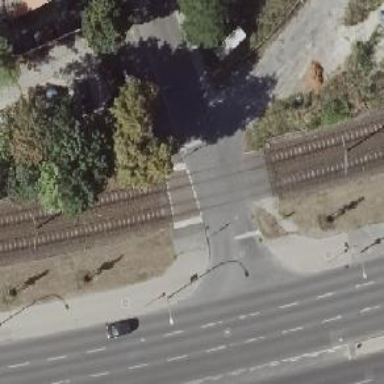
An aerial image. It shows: Tram level crossing on the railway.